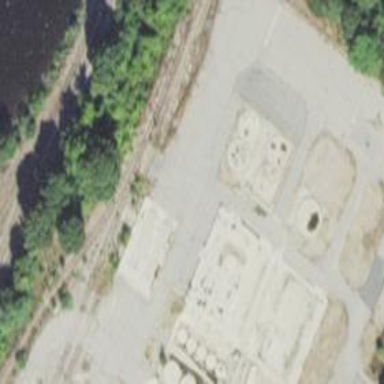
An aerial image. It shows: Railway yard used for servicing trains.